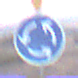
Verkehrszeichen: Kreisverkehr
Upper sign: VorfahrtGewaehren
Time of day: SunriseSunset
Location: Outdoor (Nature)
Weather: Clear
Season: NotSpecified
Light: Natural